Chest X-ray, PA view. Patient: 49 years old, sex F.
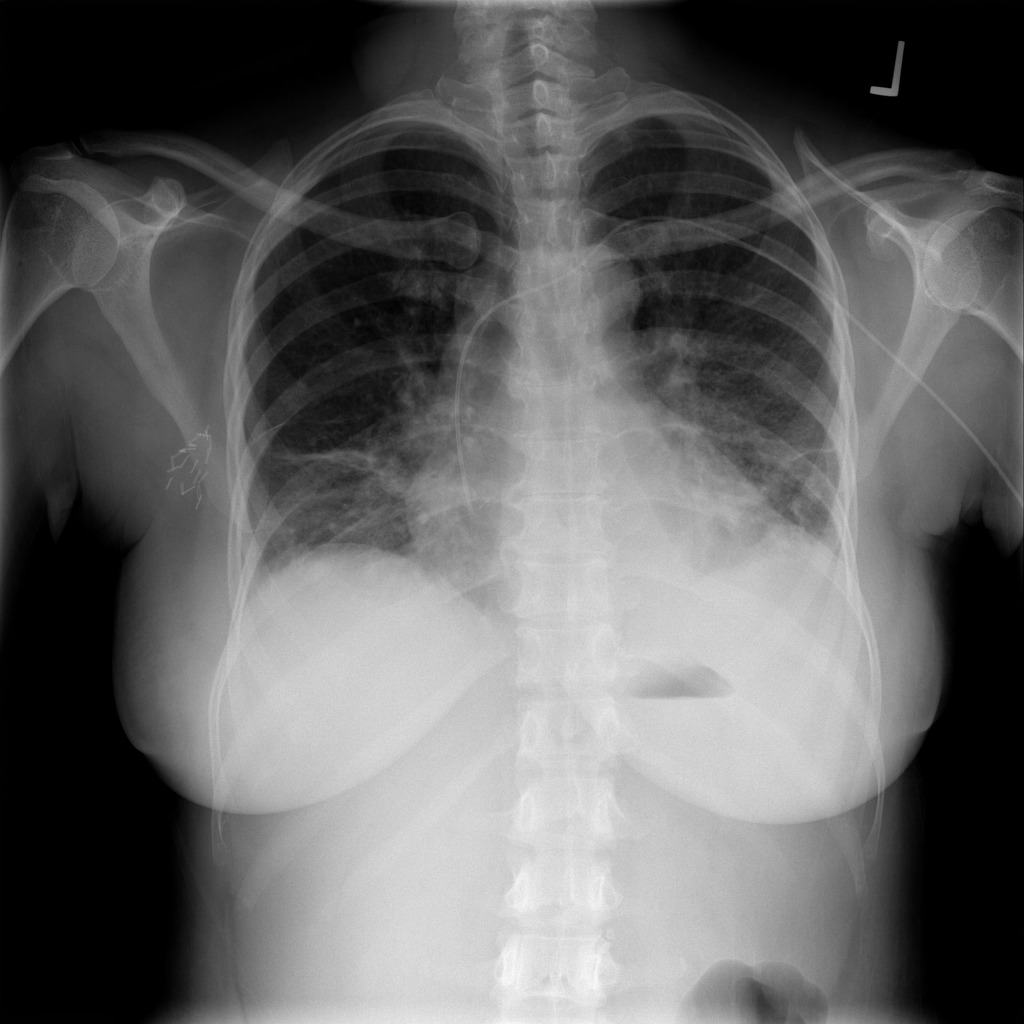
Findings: Atelectasis, Effusion, Infiltration